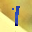
Label: 1